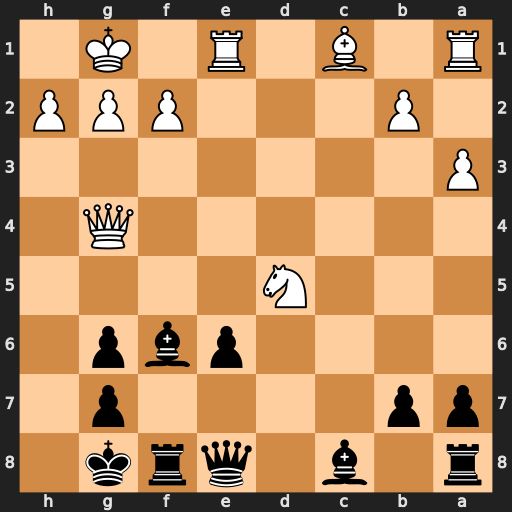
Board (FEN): r1b1qrk1/pp4p1/4pbp1/3N4/6Q1/P7/1P3PPP/R1B1R1K1
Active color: b
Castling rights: -
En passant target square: -
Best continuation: exd5 Rxe8 Bxg4 Rxa8 Rxa8